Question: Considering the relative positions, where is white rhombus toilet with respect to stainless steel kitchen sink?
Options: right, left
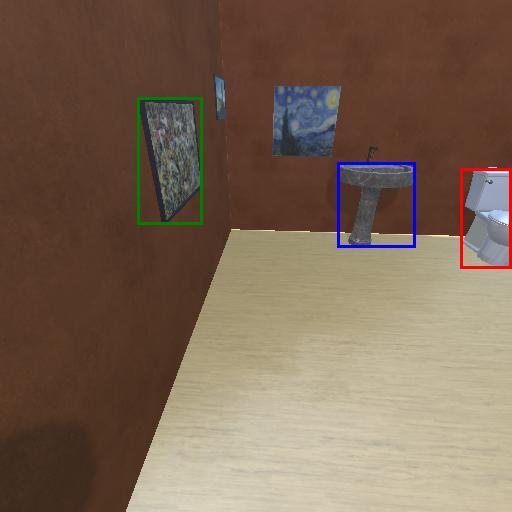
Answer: right